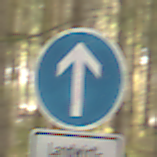
Verkehrszeichen: VorgeschriebeneFahrtrichtungGeradeaus
Zusatzzeichen unten: BesondereFahrzeugeUndTransportgueter6
Umgebung: Outdoor, Nature
Tageszeit: MorningAfternoon
Wetter: Overcast
Licht: Natural
Jahreszeit: Winter
Kontrast: LowContrast